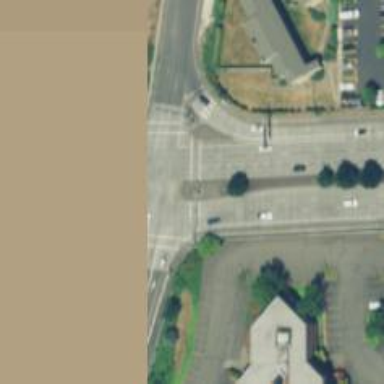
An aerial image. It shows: Crossing road.